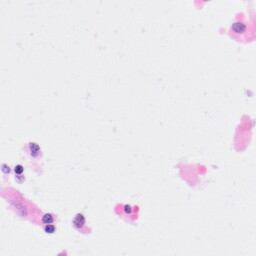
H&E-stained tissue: Kidney